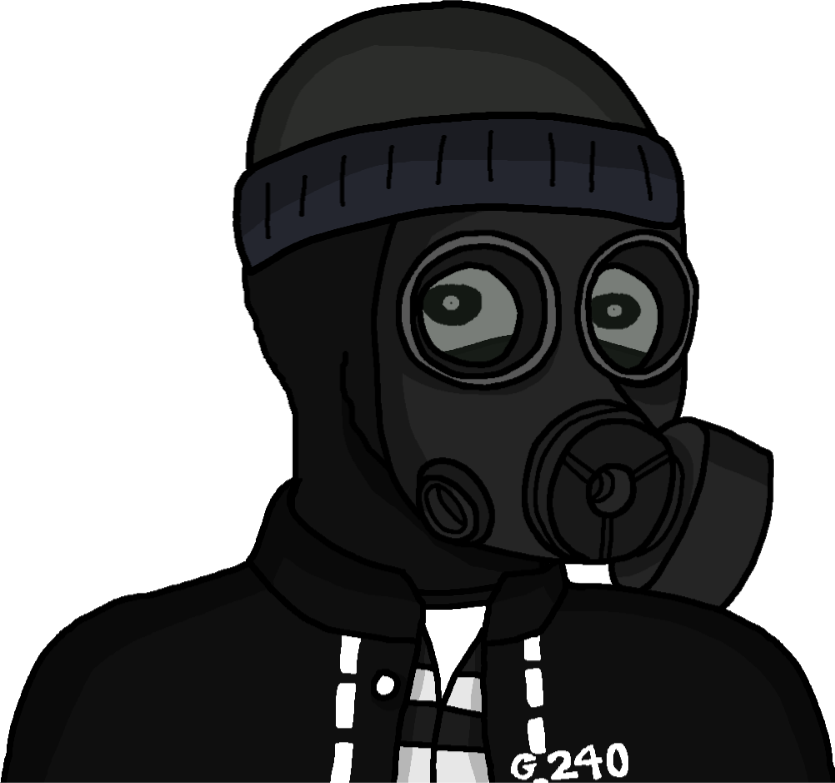
Label: 5_Oomer